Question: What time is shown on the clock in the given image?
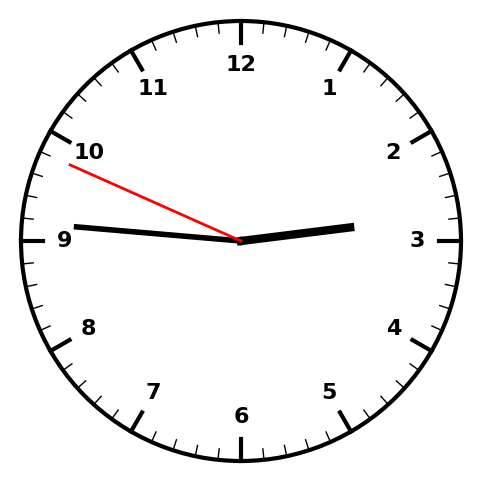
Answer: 02:45:49